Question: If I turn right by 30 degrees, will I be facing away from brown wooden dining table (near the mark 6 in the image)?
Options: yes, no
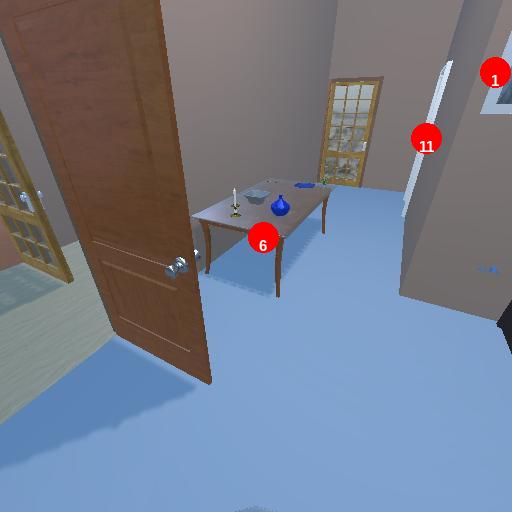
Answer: yes